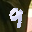
Label: 9